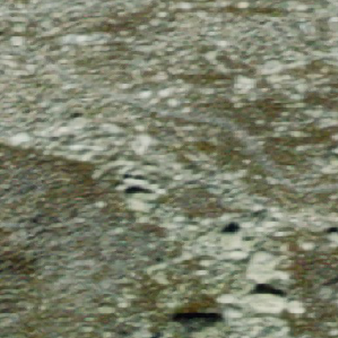
Label: other